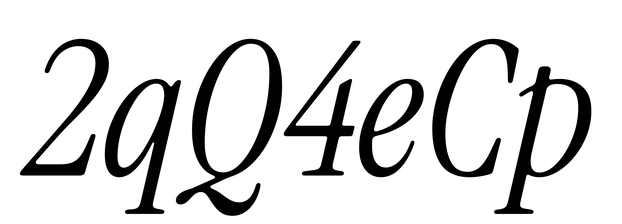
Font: InstrumentSerif-Italic